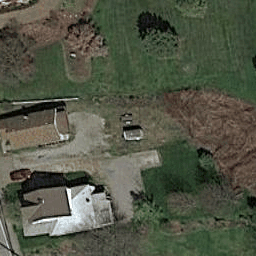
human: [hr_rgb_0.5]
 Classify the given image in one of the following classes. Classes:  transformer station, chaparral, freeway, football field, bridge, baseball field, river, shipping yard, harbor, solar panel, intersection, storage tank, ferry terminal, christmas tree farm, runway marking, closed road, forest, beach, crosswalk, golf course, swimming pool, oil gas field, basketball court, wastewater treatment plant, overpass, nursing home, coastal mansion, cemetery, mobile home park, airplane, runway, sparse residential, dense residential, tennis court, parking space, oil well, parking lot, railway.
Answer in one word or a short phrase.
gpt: sparse residential